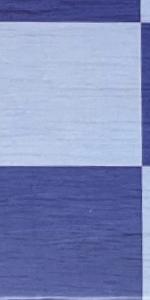
Label: Empty